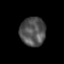
Tissue: prostate
Cell type: T cells
Senescence score: 0.3383
Nuclear area (px): 726
Mean DAPI intensity: 81.186